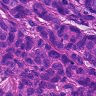
Metastatic tissue present: yes